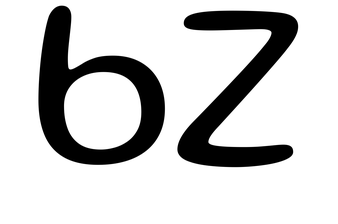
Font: Gluten_Light